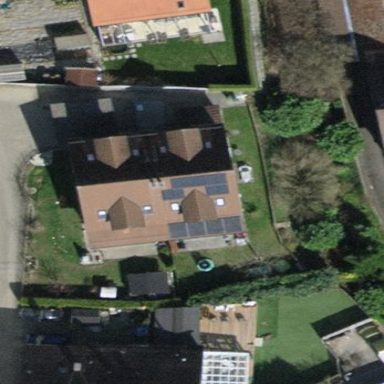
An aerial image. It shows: Semi-detached house.